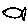
Label: fish